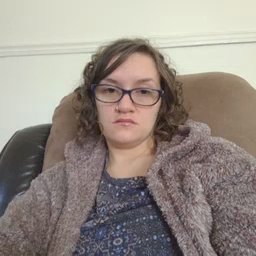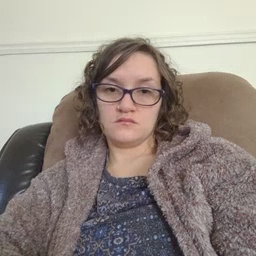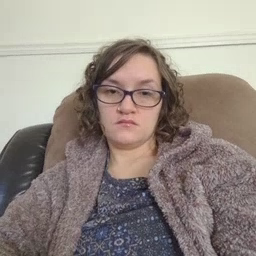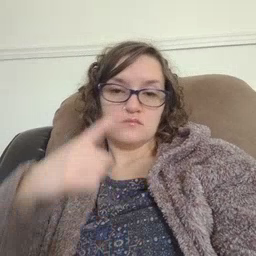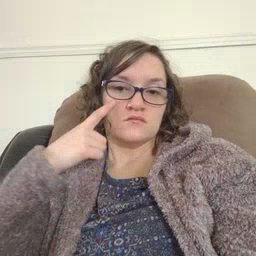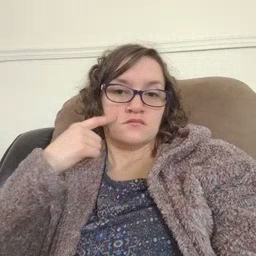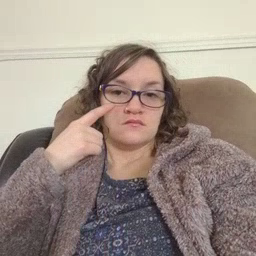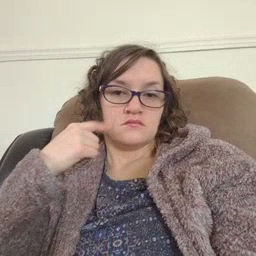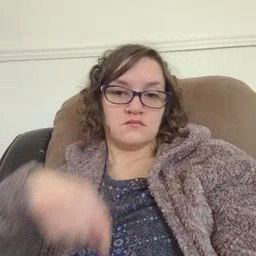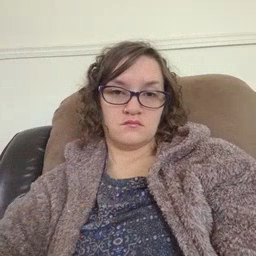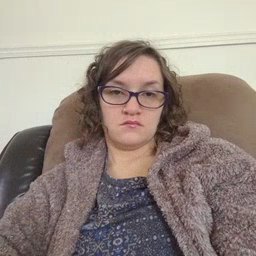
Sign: cry